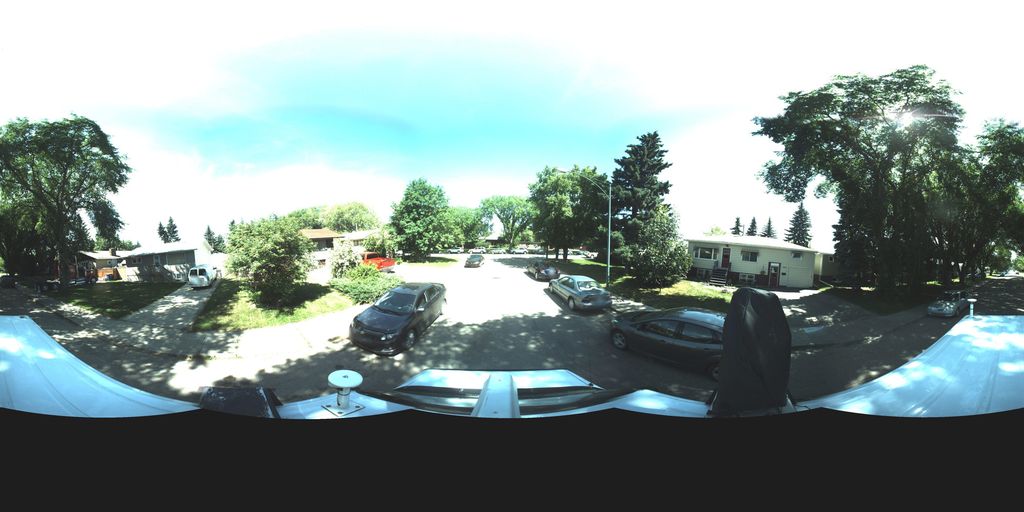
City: saskatoon